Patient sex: F
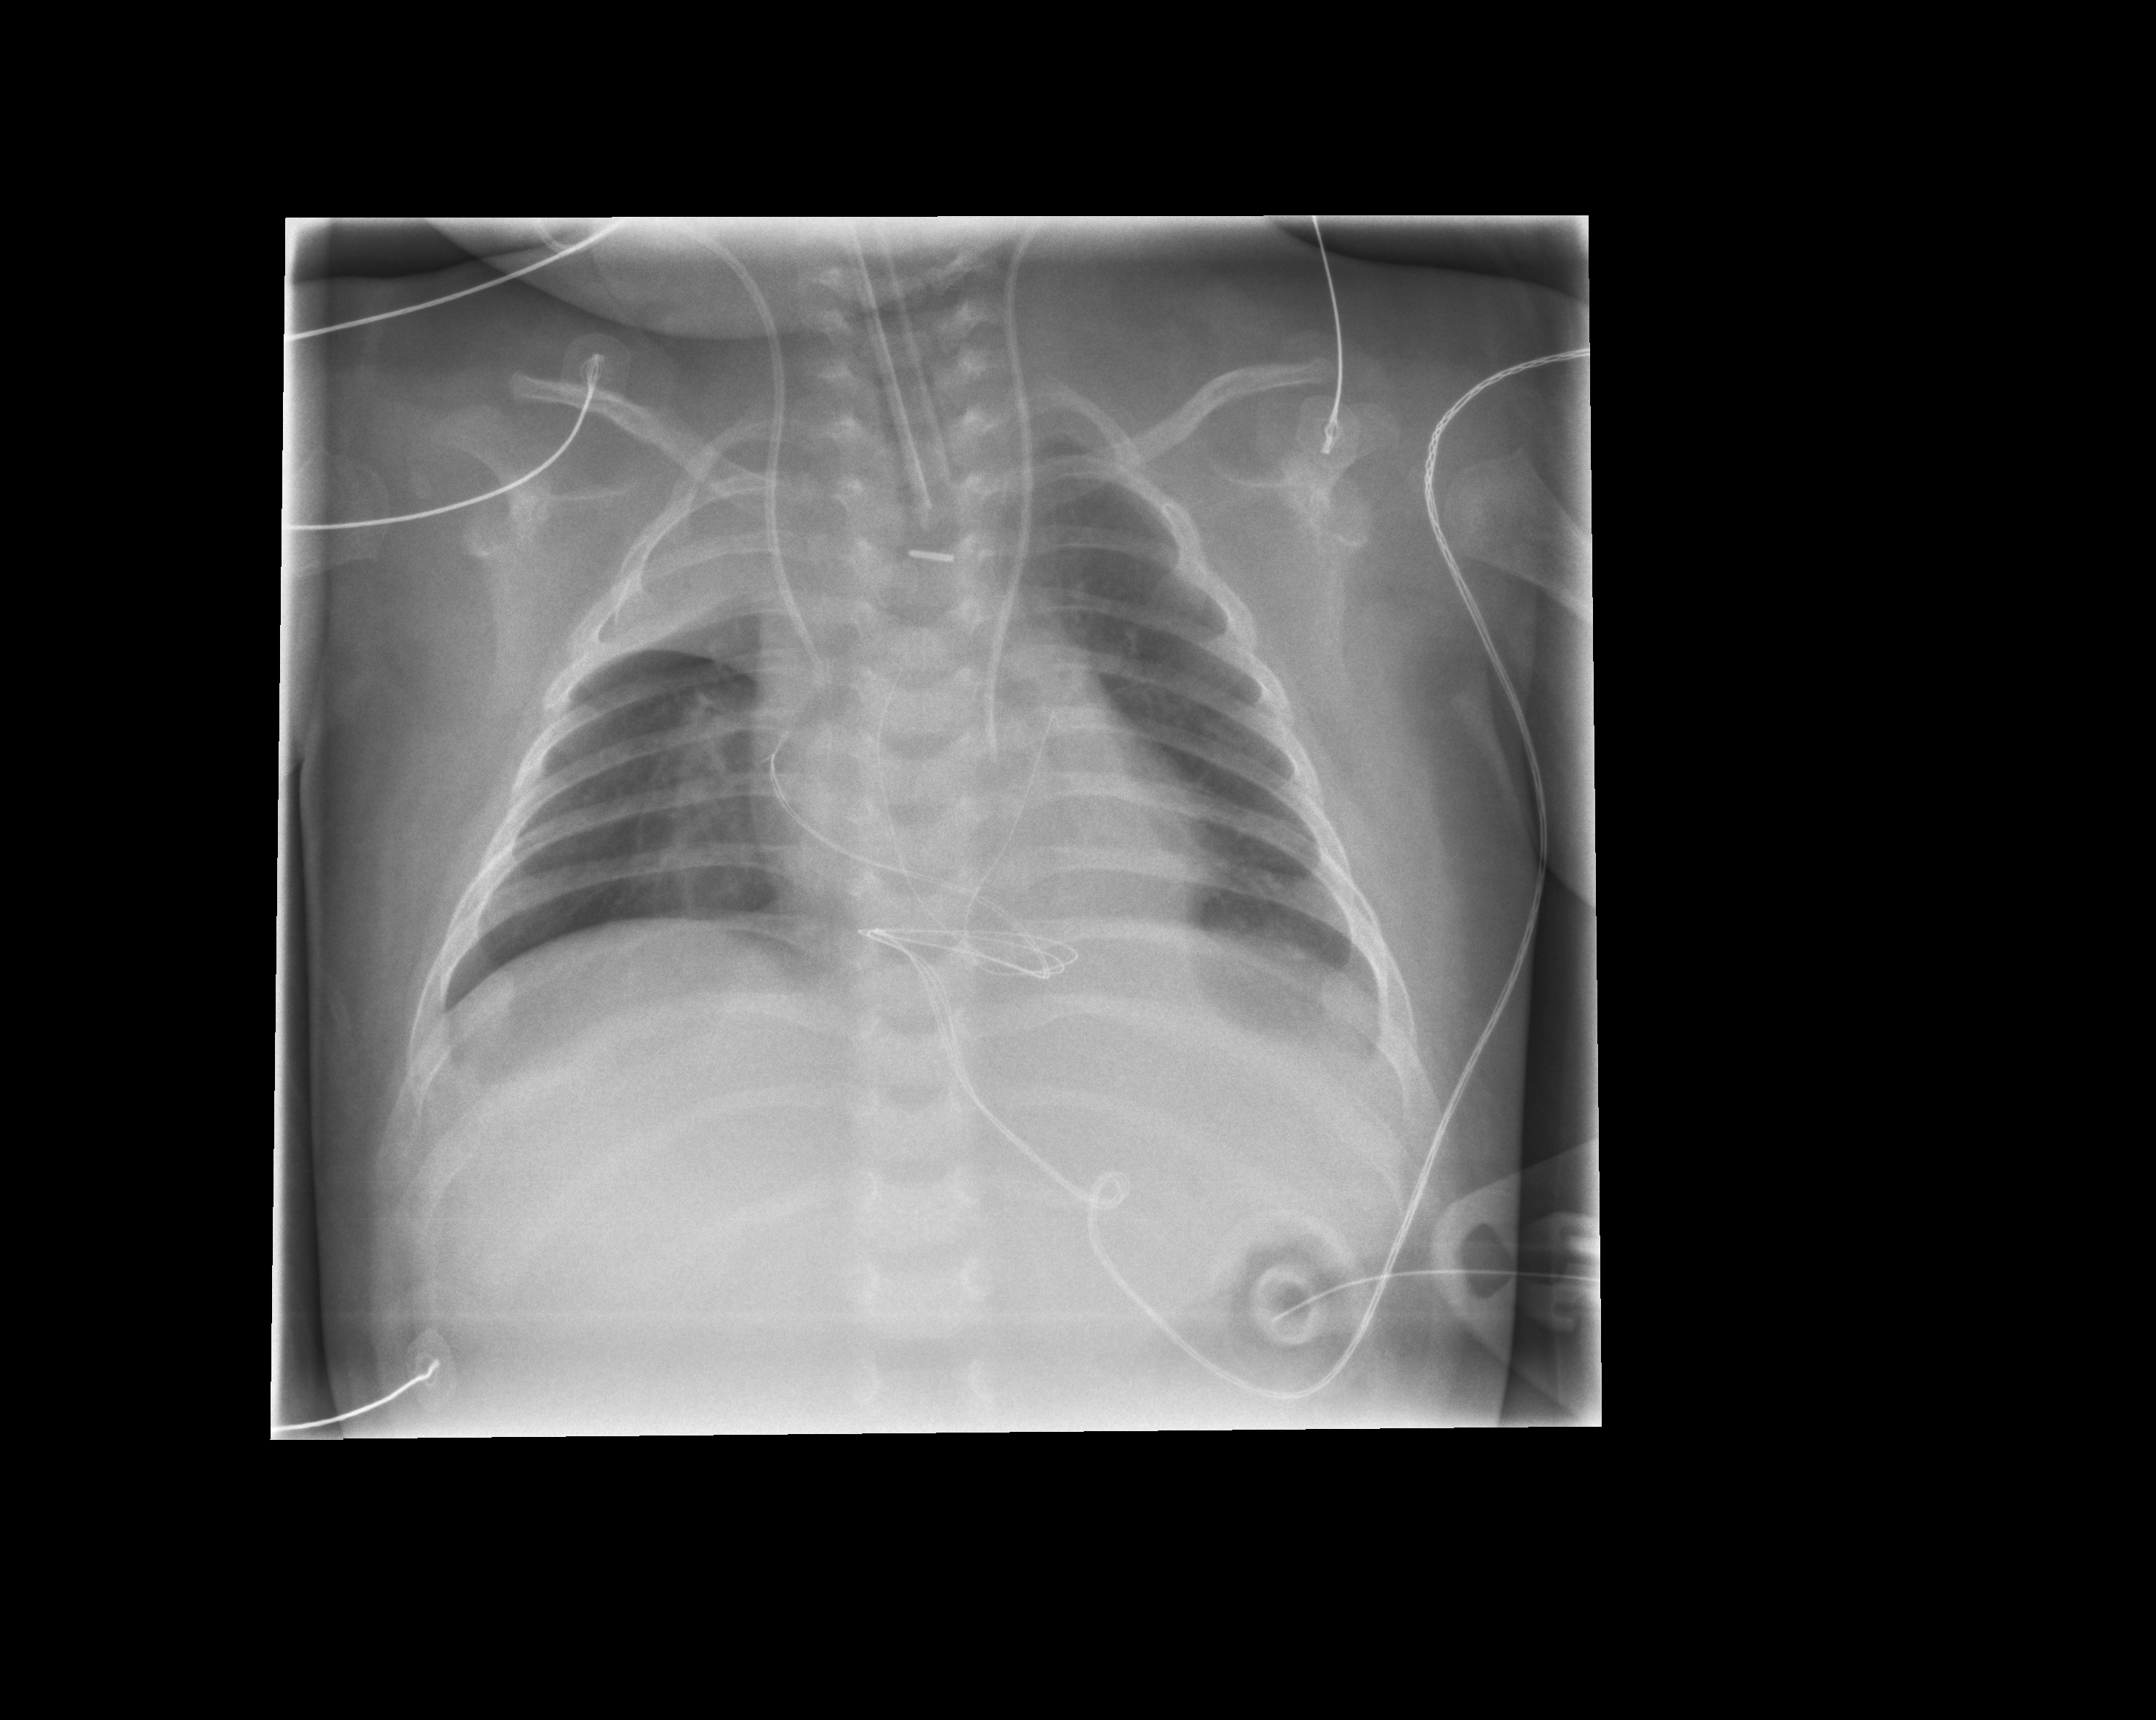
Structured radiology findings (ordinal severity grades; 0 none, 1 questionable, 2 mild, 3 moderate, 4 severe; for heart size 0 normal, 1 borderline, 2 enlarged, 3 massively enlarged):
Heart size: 0
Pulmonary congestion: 0
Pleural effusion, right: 0
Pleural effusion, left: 0
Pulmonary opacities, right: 0
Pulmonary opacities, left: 0
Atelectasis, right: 3
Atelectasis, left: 2